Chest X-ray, AP view. Patient: 28 years old, sex M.
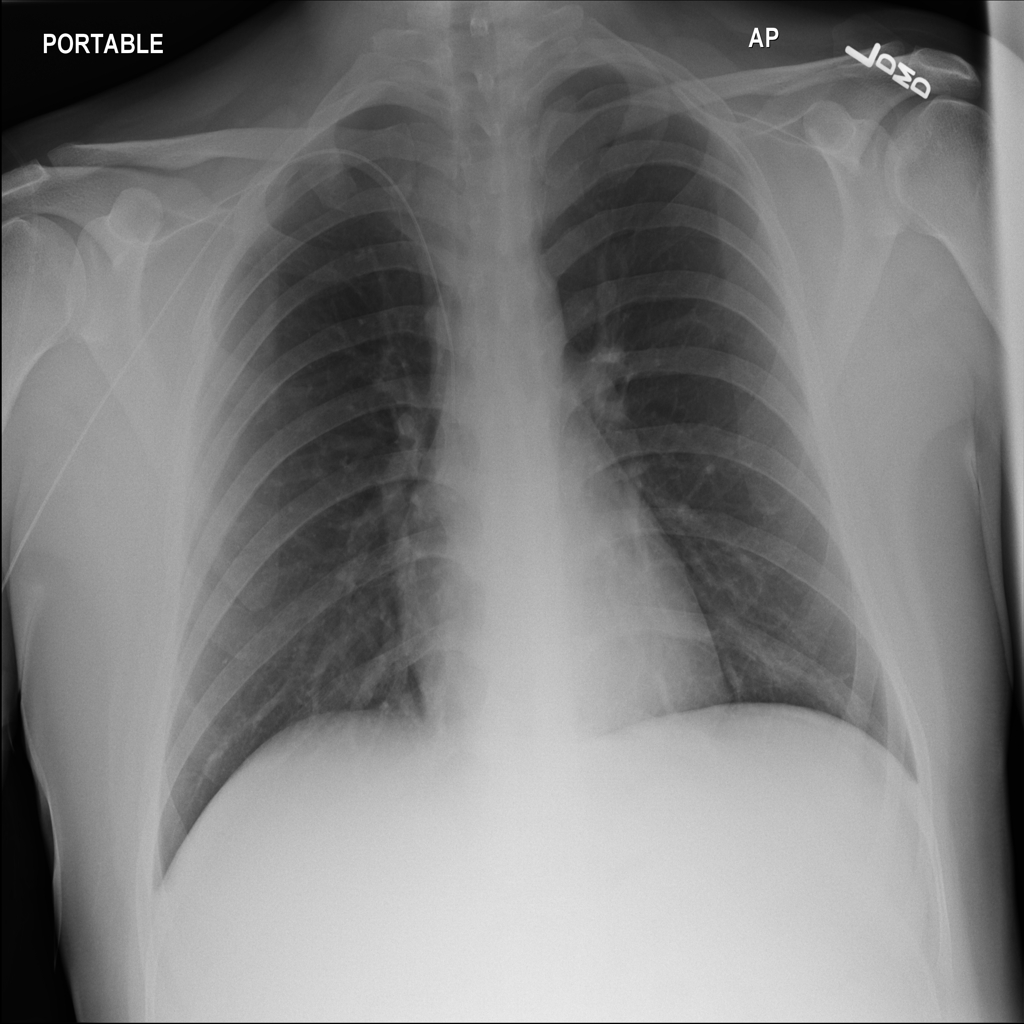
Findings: No Finding